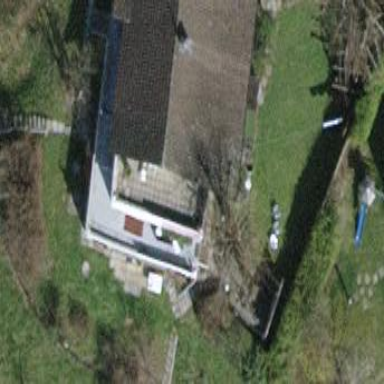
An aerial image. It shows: Detached building.